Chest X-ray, PA view. Patient: 75 years old, sex F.
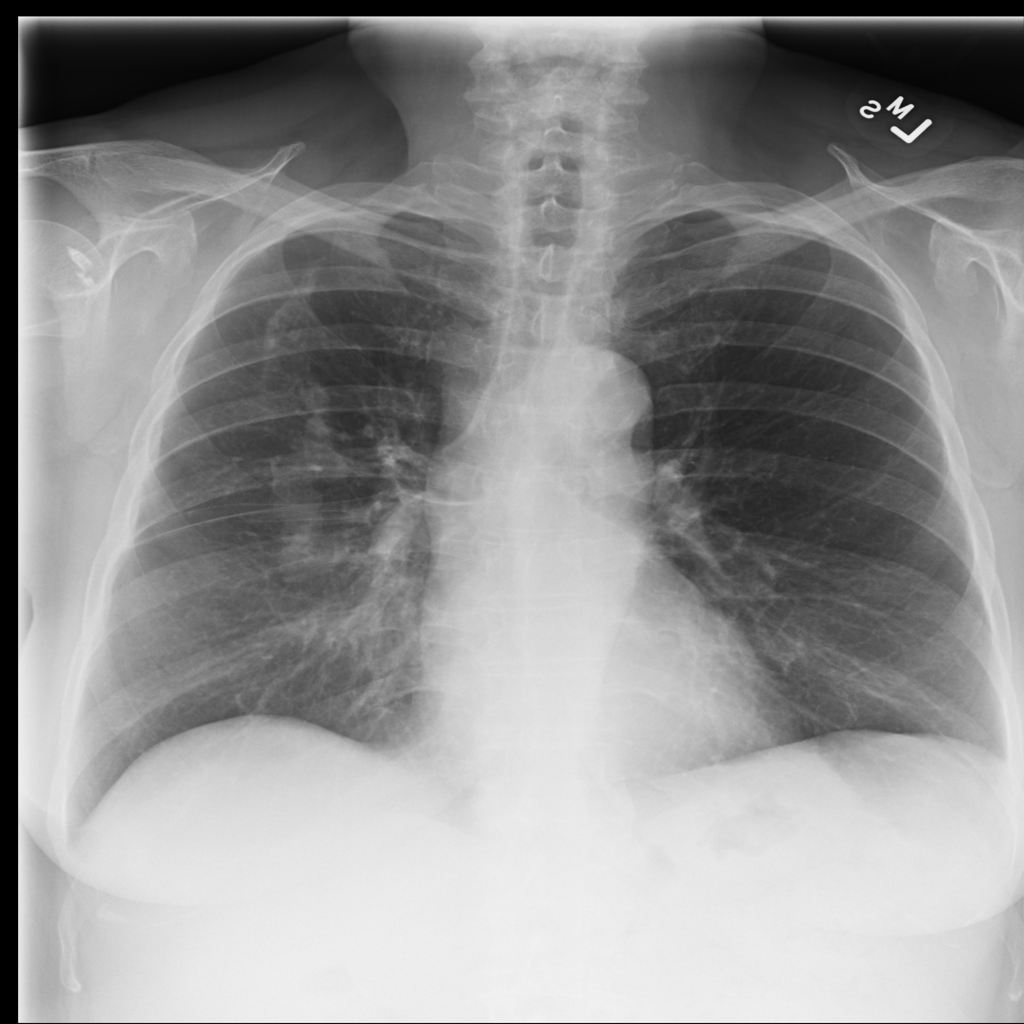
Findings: No Finding